Interaction volume radius: 5 \u00c5
Interaction volume height: 35 \u00c5
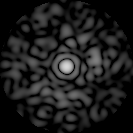
Disorder parameter: 0.8153